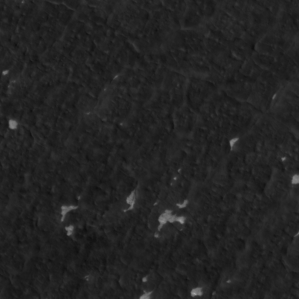
Label: non_frost